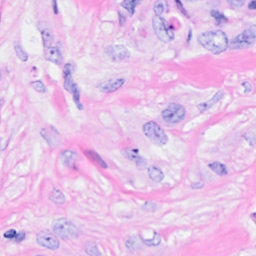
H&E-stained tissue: Breast